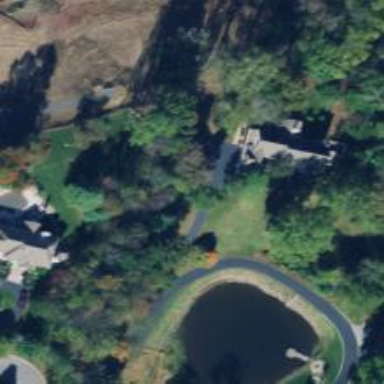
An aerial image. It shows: Driveway leading to service road.